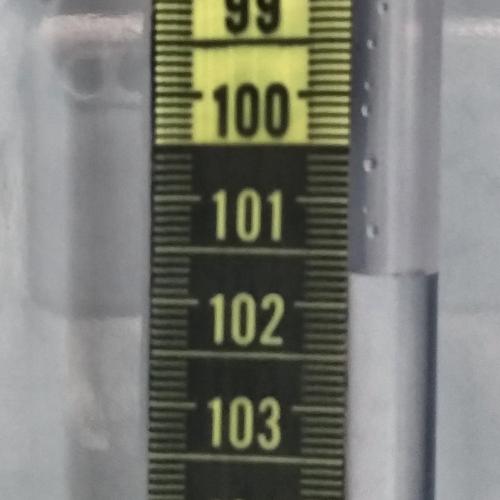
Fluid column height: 101.7 cm